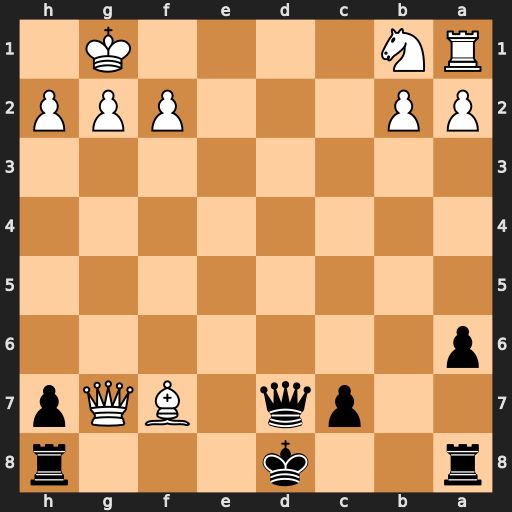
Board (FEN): r2k3r/2pq1BQp/p7/8/8/8/PP3PPP/RN4K1
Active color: b
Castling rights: -
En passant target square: -
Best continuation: Qd1#